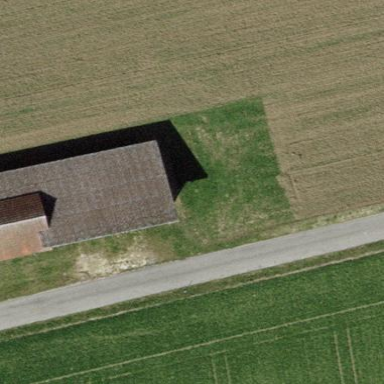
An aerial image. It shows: Shed.